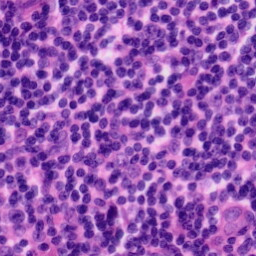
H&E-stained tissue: Tonsil